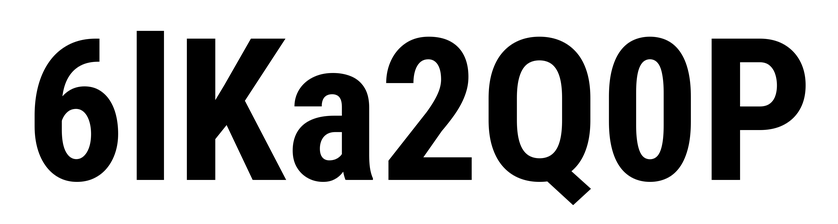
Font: Roboto_Condensed_Bold